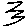
Label: zigzag